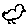
Label: bird